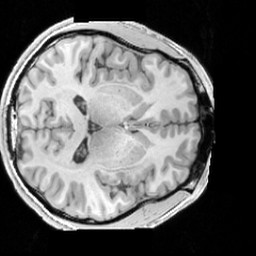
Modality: T1w
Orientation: axial
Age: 32
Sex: male
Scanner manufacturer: siemens
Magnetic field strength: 3 T
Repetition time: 1.63 s
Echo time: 0.00311 s